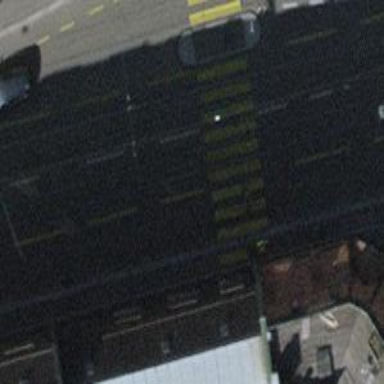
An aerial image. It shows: Tram crossing on the railway.